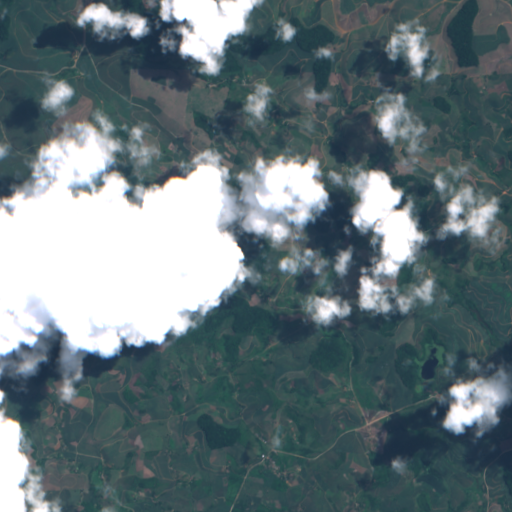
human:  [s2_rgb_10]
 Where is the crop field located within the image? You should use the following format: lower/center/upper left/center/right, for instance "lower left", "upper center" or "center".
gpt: The crop field is located in the lower right of the image.
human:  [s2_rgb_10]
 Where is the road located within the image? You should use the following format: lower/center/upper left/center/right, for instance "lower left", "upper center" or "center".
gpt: There is no road in the image.